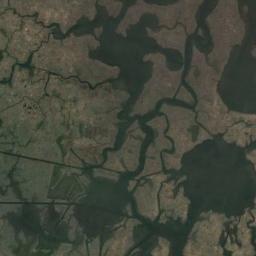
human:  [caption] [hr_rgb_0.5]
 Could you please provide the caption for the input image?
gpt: There are many different areas of wetlands .

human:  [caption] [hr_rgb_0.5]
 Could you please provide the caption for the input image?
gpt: The wetland consists of bare land and green plants .

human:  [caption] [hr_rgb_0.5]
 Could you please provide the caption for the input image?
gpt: The lake in a wetland is covered with patches of brown plants .

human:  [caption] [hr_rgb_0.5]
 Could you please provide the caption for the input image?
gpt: Half of this wetland is flooded .

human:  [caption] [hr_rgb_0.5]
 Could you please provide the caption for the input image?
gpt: There are many lakes and rivers on the wetland .